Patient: sex M, age 78
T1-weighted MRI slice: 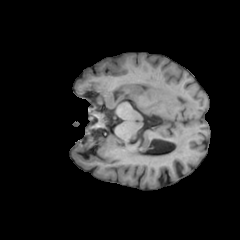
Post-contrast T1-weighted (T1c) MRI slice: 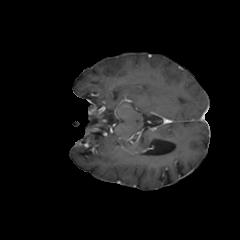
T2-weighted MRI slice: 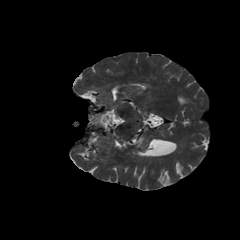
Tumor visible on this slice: no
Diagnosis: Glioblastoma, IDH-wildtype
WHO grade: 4